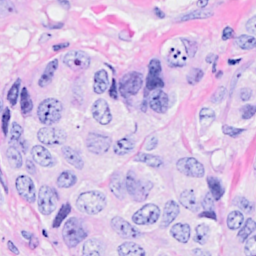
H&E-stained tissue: Breast